Question: I know how to create a custom post type in Wordpress. But how can I set a layout or design of this post type?
I want to have a title, below should be a picture. Then 2 tabs. Each with different content.
See screenshot:

Any ideas?
Thanks
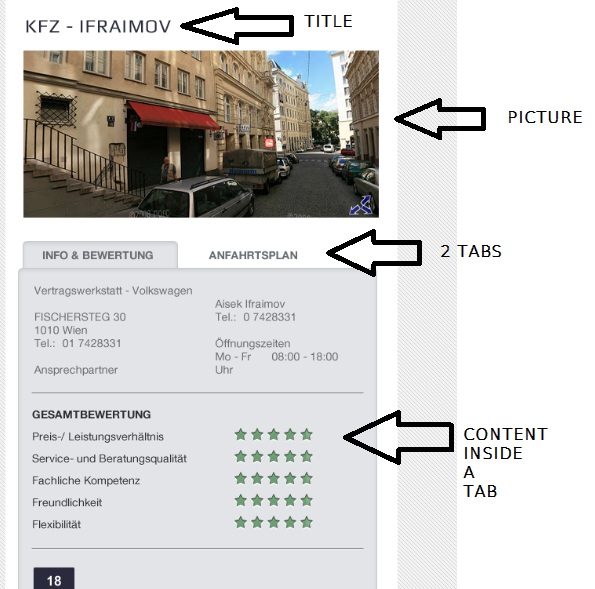
Answer: Dave, I go with WordPress terminology: page = type of post called "page" & controlled by "page.php". "post" = controlled by "single.php". Custom post type = controlled by "single-yourposttype.php" (for example "single-videos.php" if your custom post type is "videos"). I suppose you want all custom posts of one type to be displayed this way, not just one single post (otherwise, there would be no point). So this is exactly what I explained how to do in my previous answer.
For the tabs, you just have to create a tab system (maybe like <URL> to retrieve the contents for each tab.
But maybe your difficulty is more so to prepare your custom post type admin before even worrying about displaying it. What you need is to create "meta boxes" (extra fields so you can enter different type of contents for your custom post type : here in this case: one text editor for each tab, with a possibility to upload photos, etc., just like the content area for a normal post). You can read more about creating meta boxes here : <URL>
or here : <URL>
It can look a bit overwhelming at first, but once you get the idea, everything is very easy and efficient.